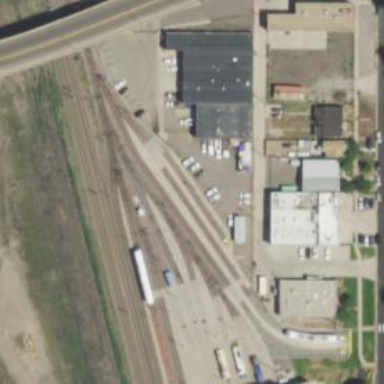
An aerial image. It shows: Light rail yard with electrified contact lines.